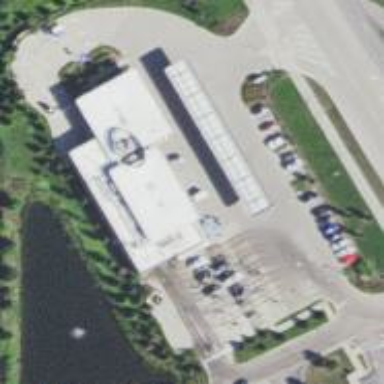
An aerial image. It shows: Car wash facility.